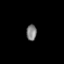
Tissue: prostate
Cell type: T cells
Senescence score: 0.692
Nuclear area (px): 157
Mean DAPI intensity: 129.306